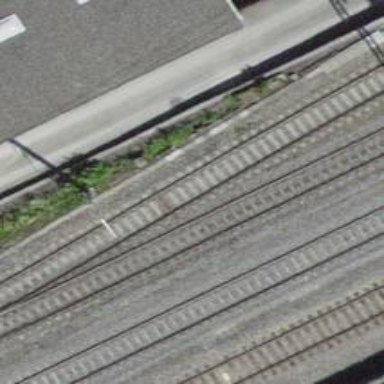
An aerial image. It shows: Single-track electrified railway siding with contact line for service.